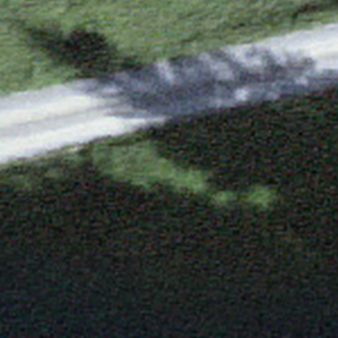
Label: other